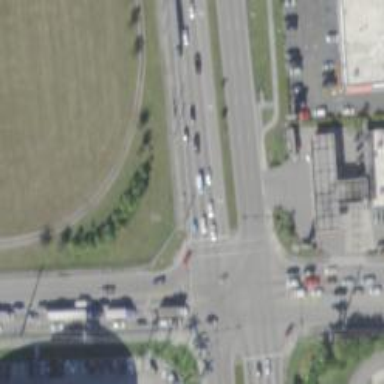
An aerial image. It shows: Asphalt footway with uncontrolled crossing marked by lines.